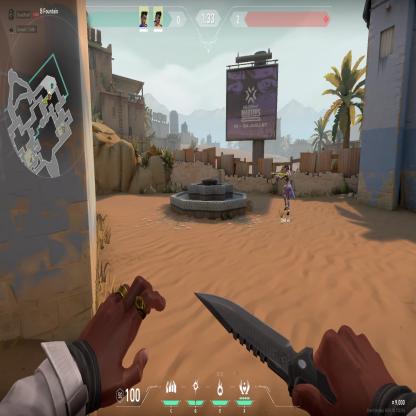
Label: teammate